【题型】解答题　【知识点】平面几何　【难度】easy
如图，线段 \(AB\) 的中点是点 \(C\)，以点 \(A\) 为圆心，\(\sqrt{2}AC\) 为半径作 \(\odot A\)，点 \(D\) 是 \(\odot A\) 上一点（不在直线 \(AB\) 上），连接 \(AD\)、\(CD\)、\(BD\).

(1) 求证：\(\triangle ACD \backsim \triangle ADB\).

(2) 若 \(\angle A = 135^\circ\)，求 \(\tan \angle BDC\) 的值.
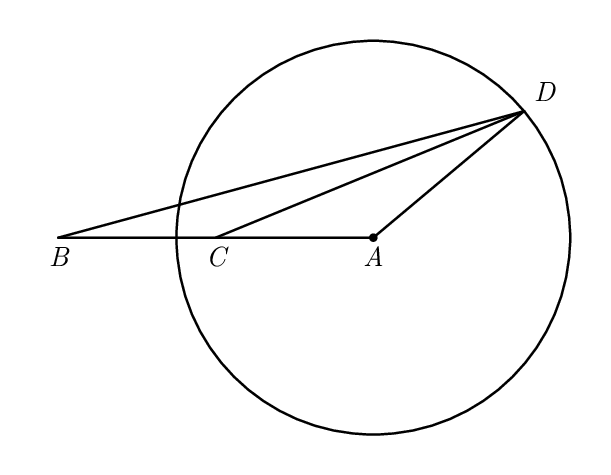
【解答】
\pagestyle{empty}
\noindent
【详解】（1）证明：\(\because AB = 2AC\), \(AD = \sqrt{2}AC\),

\(\therefore \frac{AD}{AB} = \frac{AC}{AD} = \frac{\sqrt{2}}{2}\).

在 \(\triangle ACD\) 与 \(\triangle ADB\) 中,

\(\because \frac{AD}{AB} = \frac{AC}{AD} = \frac{\sqrt{2}}{2}\), \(\angle A = \angle A\),

\(\therefore \triangle ACD \backsim \triangle ADB\).

（2）解：过点 \(D\) 作 \(DE \perp AB\)，垂足为点 \(E\)。过点 \(C\) 作 \(CF \perp BD\)，垂足为点 \(F\).

\(\because \angle BAD = 135^\circ\),

\(\therefore \angle DAE = 45^\circ\),

\(\therefore \triangle ADE\) 是等腰直角三角形,

根据勾股定理可知，\(AE = DE = \frac{\sqrt{2}}{2}AD\),

\(\because AD = \sqrt{2}AC\),

\(\therefore AE = AC = BC = DE\).

设 \(AE = AC = BC = DE = k\),

则 \(BD = \sqrt{BE^2 + DE^2} = \sqrt{10}k\), \(\sin \angle B = \frac{DE}{BD} = \frac{\sqrt{10}}{10}\), \(\cos \angle B = \frac{BE}{BD} = \frac{3\sqrt{10}}{10}\).

在 \(\triangle BFC\) 中，\(\because \angle BFC = 90^\circ\), \(BC = k\),

\(\therefore BF = BC \cdot \cos \angle B = \frac{3\sqrt{10}}{10}k\), \(FC = BC \cdot \sin \angle B = \frac{\sqrt{10}}{10}k\),

\(\therefore DF = BD - BF = \frac{7\sqrt{10}}{10}k\),

\(\because \angle CFD = 90^\circ\),

\(\therefore \tan \angle BDC = \frac{FC}{DF} = \frac{1}{7}\).
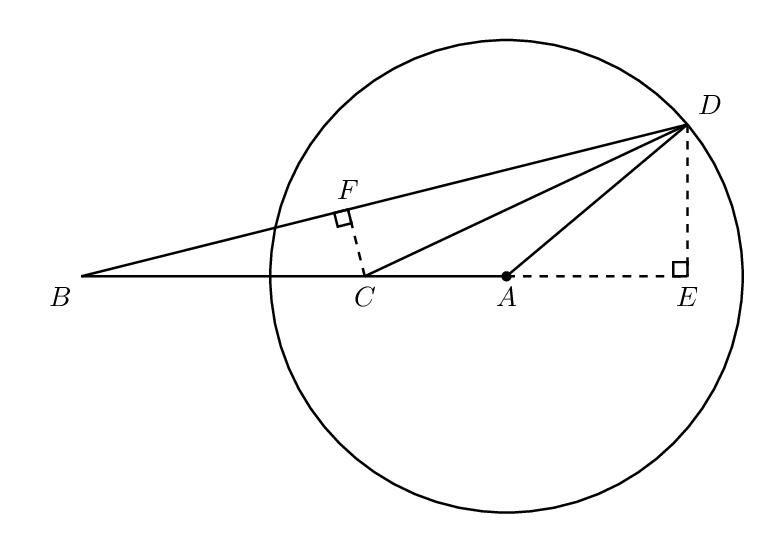